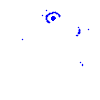
Particle: pion